Interaction volume radius: 5 \u00c5
Interaction volume height: 15 \u00c5
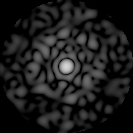
Disorder parameter: 0.845